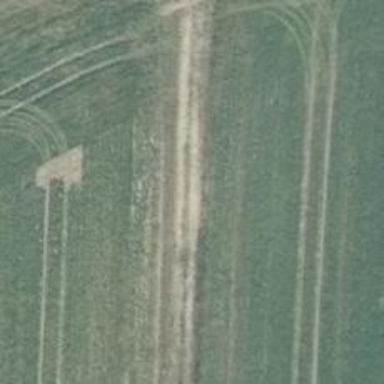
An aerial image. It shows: Grass track with grade4 surface.